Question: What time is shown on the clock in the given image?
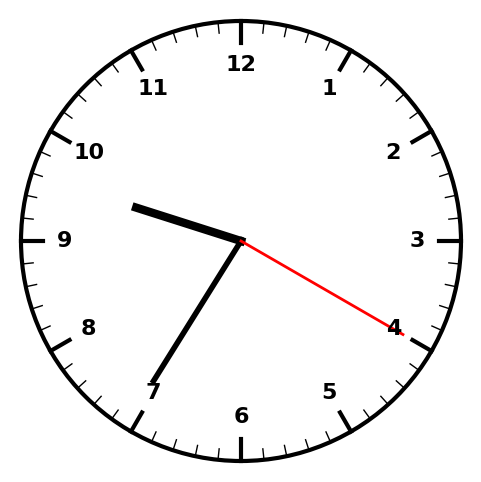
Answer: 09:35:20